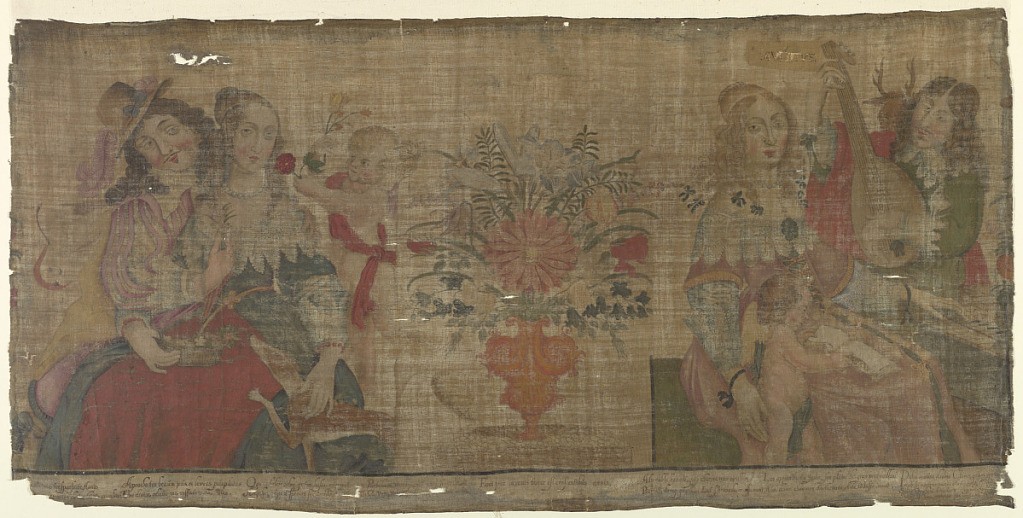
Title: Senses of Smell and Hearing
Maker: Paul Scarron, French, 1610 - 1660
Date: mid- 17th century
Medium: Brush and tempera on linen
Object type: Drawing
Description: Panel of natural colored linen plain cloth painted in polychrome tempera showing two scenes from a series depicting the five senses. At left, figures of a seated man and woman are offered a flower to smell by a putto. At right, a woman playing an organ or dulcimer and a man playing a lute, a figure of a putto singing and reading from a songbook. Inscription above the scene reads "AUDITUS." A vase of flowers separates the two scenes. At bottom, lines from some of Paul Scarron's poems in French and Latin.